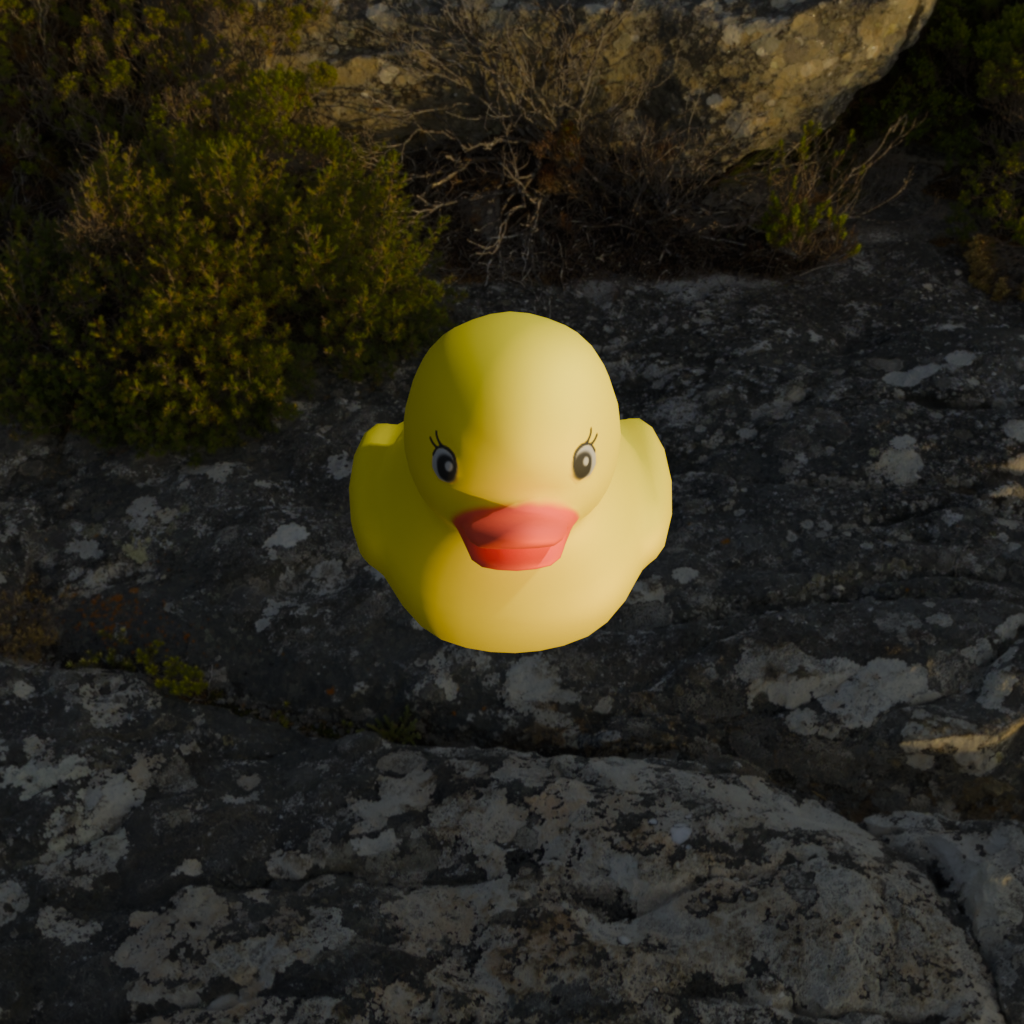
an image of a yellow rubber duck seen from <front_top> in a golden sunset over rocky mountains.